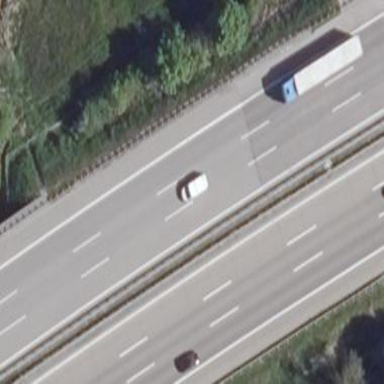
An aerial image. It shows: Motorway area.